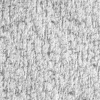
Atmospheric dust classification: not_dusty